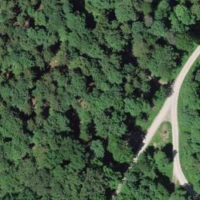
EUNIS habitat code: 41
Species observed at this site:
Geranium robertianum
Campanula trachelium